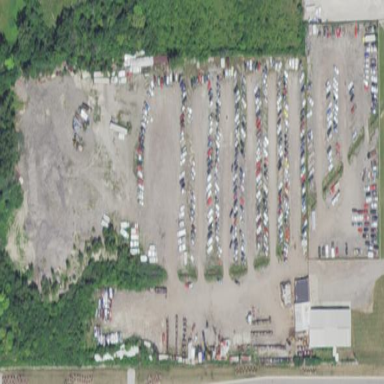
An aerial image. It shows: Scrap yard located in industrial area.